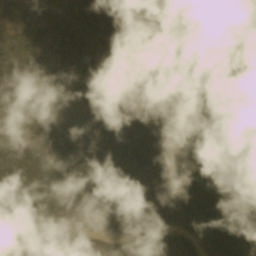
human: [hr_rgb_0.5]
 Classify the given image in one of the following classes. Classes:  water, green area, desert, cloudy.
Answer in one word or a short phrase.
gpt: cloudy